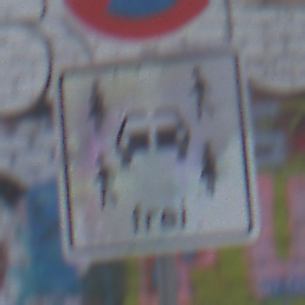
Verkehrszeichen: CarsharingfahrzeugeFrei
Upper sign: AbsolutesHalteverbot
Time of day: MorningAfternoon
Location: Outdoor (Suburban)
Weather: Overcast
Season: NotSpecified
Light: Natural